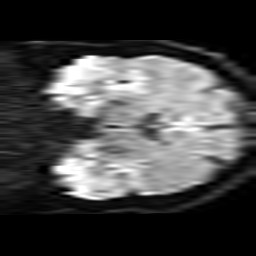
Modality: TRACE
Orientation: coronal
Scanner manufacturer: philips
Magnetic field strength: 3 T
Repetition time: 3.778 s
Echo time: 0.06073 s